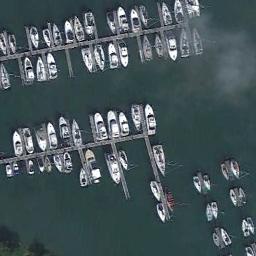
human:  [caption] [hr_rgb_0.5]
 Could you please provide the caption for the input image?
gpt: There are lots of ships in the harbor .

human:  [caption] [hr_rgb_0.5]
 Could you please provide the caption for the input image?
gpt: Many yachts are neatly arranged on the sea side of the harbor .

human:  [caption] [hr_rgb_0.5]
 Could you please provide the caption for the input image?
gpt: The harbor has lots of neatly docked boats and the color of the waters is green .

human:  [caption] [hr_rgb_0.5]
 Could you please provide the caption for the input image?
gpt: There are more ships in the middle of the harbor .

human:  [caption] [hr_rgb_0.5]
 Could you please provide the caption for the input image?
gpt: There are many ships at the harbor .